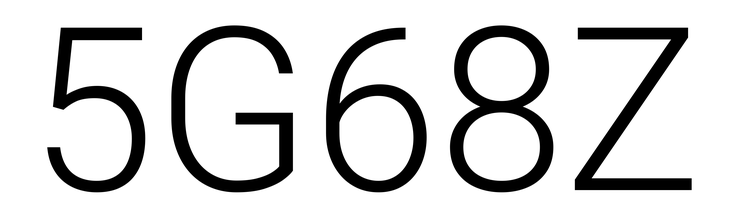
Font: Roboto_Light